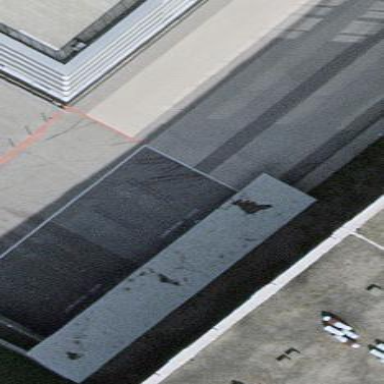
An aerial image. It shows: Bicycle parking area with wall loops for securing bikes.